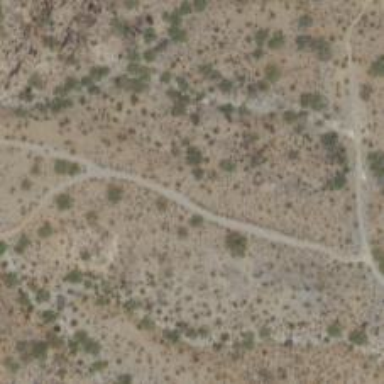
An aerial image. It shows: Hiking trail path.